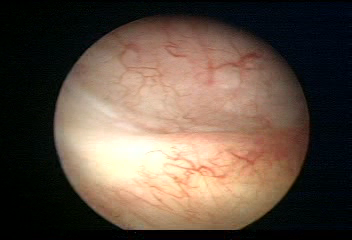
Modality: WLC
Class: Normal mucosa
Bladder cancer association: No